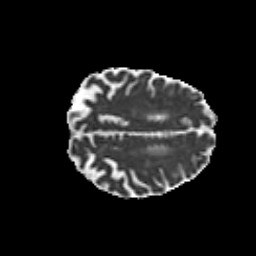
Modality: MD
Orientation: axial
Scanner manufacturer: siemens
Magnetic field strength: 3 T
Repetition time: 6.8 s
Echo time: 0.093 s